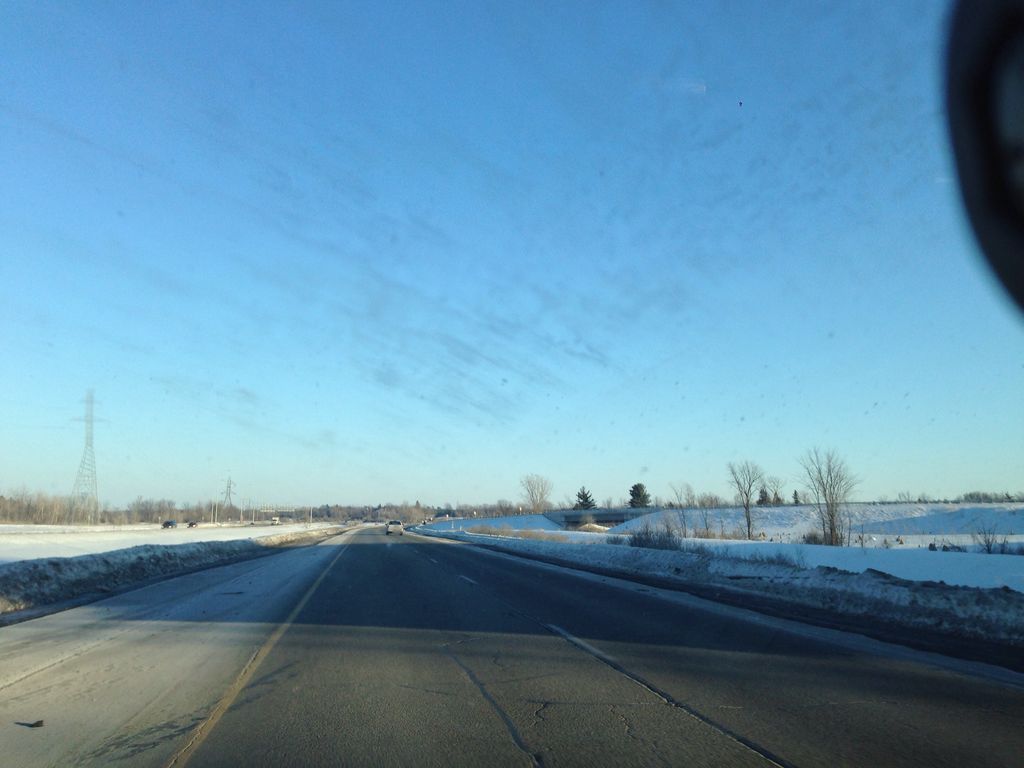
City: ottawa-gatineau